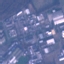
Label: Industrial